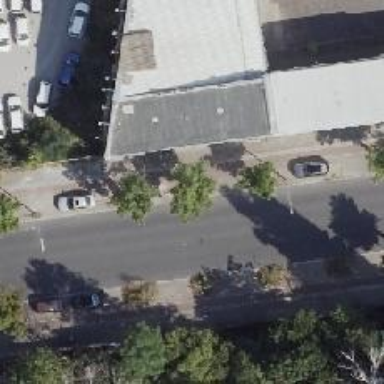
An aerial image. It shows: Broadleaved deciduous tree with parking obstacle.